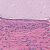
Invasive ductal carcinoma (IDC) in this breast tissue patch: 0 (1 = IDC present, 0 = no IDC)